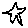
Label: star